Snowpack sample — Snodgrass Mountain, Crested Butte, Colorado (2/4/25, 12:06 PM MST)
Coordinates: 38.923, -106.968
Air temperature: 35 °F
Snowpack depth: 80 cm
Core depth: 20 cm
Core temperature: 33.8 °F
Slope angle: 14°, slope face: 78°
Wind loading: low
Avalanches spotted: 0
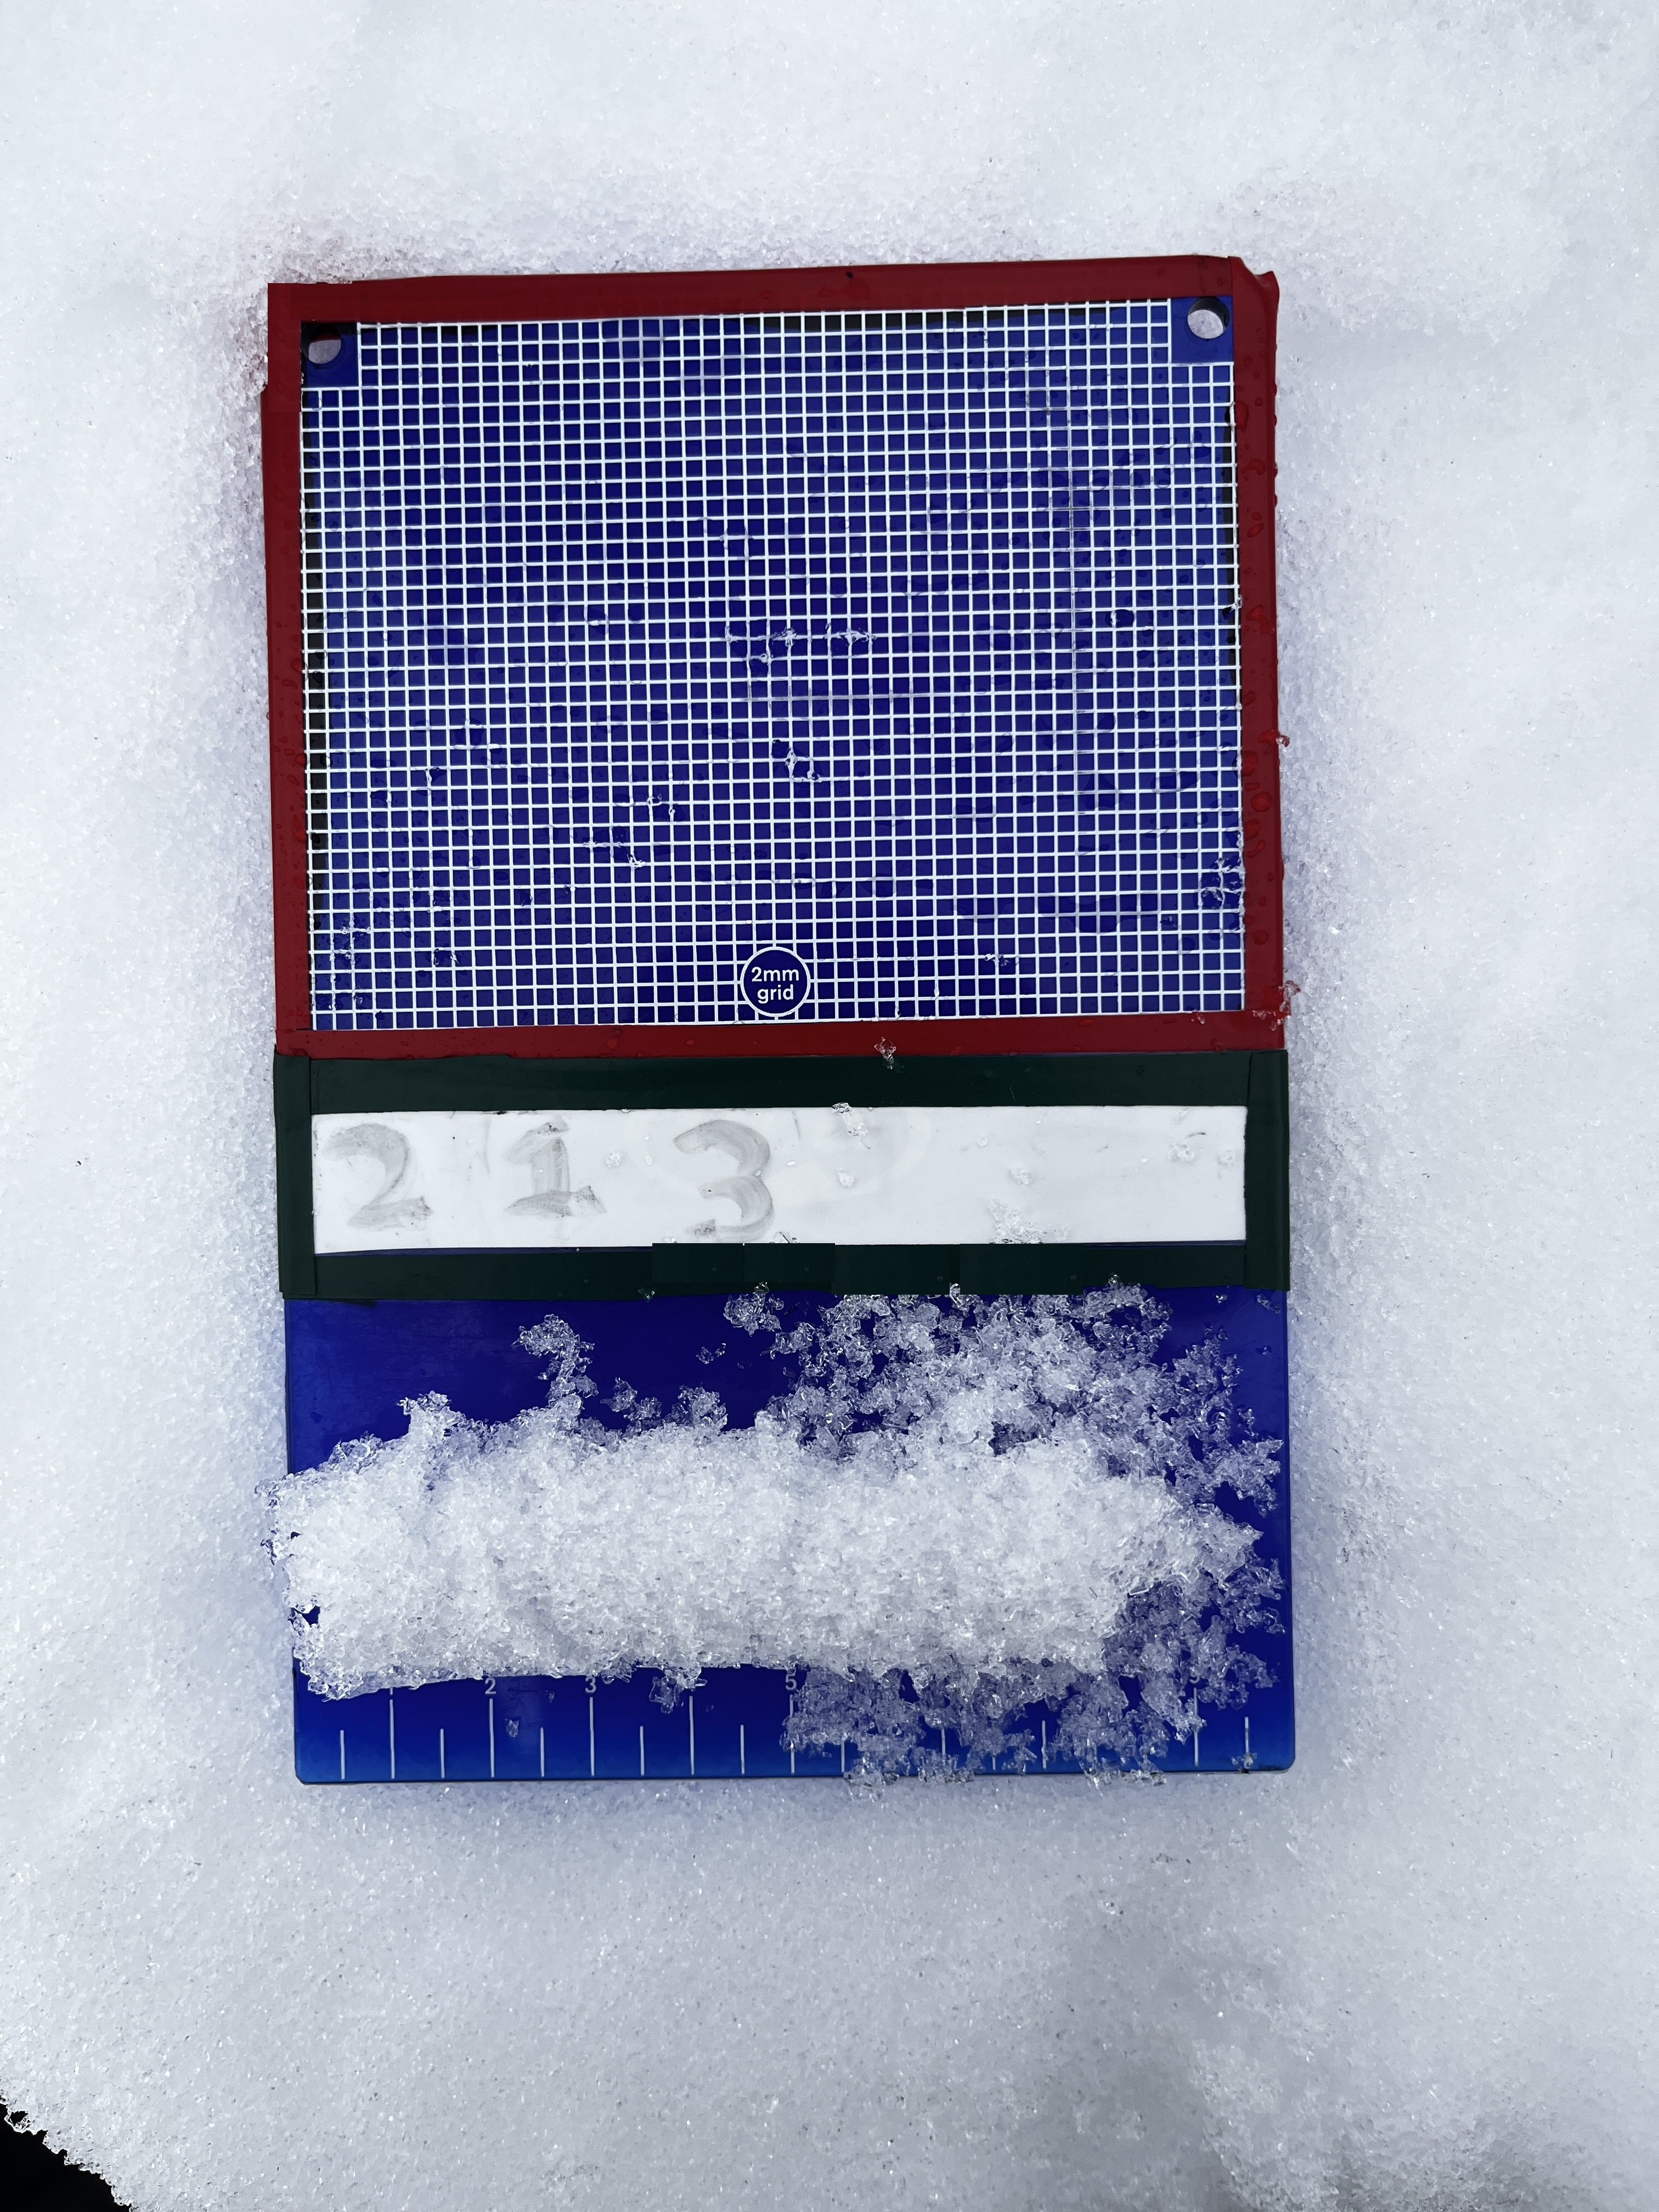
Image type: crystal_card
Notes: No avalanches nearby, unusually warm weather for the last month reported by residents, Collected 25 yards from treeline